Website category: university
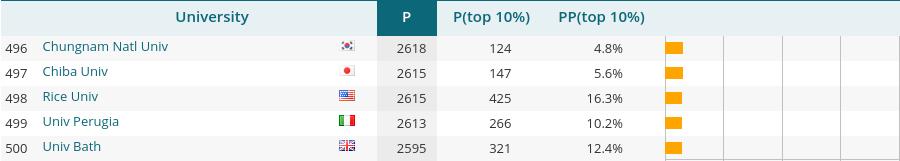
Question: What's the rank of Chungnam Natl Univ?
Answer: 496

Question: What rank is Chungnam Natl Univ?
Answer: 496

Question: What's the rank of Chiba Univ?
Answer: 497

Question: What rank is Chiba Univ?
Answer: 497

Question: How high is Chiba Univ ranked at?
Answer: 497

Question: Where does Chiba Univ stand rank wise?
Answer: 497

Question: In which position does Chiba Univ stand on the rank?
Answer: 497

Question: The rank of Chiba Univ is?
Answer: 497

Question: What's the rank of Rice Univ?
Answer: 498

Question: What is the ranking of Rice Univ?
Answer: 498

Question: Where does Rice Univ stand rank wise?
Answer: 498

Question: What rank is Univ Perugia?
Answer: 499

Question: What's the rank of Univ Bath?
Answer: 500

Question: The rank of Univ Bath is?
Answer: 500

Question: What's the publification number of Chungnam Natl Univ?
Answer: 2618

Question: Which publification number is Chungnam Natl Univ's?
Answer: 2618

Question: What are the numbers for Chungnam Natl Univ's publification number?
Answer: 2618

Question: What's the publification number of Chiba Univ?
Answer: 2615

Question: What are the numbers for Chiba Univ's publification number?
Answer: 2615

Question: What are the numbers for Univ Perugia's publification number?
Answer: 2613

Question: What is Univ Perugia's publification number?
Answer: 2613

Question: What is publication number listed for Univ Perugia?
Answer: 2613

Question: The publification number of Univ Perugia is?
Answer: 2613

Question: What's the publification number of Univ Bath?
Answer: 2595

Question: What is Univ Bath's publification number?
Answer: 2595

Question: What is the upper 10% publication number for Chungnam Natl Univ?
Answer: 124

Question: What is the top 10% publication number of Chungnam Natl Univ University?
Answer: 124

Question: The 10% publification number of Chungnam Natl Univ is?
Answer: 124

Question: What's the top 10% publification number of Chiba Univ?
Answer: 147

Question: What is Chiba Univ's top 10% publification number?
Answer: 147

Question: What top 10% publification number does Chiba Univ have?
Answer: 147

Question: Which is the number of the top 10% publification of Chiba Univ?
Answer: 147

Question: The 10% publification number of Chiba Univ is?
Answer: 147

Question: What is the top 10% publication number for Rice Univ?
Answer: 425

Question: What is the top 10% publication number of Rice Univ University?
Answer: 425

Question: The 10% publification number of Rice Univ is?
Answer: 425

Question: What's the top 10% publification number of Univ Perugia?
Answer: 266

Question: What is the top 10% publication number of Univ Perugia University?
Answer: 266

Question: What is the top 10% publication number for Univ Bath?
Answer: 321

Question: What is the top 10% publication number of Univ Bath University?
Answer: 321

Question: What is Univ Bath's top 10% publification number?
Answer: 321

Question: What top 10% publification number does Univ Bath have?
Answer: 321

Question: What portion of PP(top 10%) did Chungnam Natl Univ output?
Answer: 4.8%

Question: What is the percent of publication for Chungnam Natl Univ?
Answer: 4.8%

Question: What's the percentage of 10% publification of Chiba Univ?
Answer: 5.6%

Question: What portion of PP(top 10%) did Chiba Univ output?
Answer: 5.6%

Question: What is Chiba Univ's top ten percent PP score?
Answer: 5.6%

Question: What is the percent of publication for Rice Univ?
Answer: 16.3%

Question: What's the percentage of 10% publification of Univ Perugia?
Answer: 10.2%

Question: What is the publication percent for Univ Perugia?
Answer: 10.2%

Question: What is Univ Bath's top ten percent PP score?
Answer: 12.4%

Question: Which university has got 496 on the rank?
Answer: Chungnam Natl Univ

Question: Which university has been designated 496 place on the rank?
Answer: Chungnam Natl Univ

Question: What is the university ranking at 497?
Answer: Chiba Univ

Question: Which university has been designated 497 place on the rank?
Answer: Chiba Univ

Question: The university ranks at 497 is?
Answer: Chiba Univ

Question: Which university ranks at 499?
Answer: Univ Perugia

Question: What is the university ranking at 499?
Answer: Univ Perugia

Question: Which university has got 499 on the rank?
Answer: Univ Perugia

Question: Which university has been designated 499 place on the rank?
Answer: Univ Perugia

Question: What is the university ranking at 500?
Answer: Univ Bath

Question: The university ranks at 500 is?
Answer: Univ Bath

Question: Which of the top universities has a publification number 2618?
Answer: Chungnam Natl Univ

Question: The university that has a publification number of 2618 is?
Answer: Chungnam Natl Univ